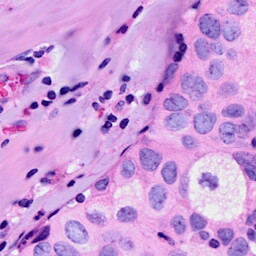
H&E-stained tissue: Breast